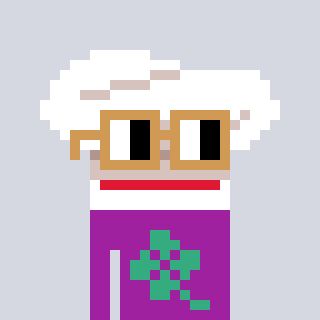
a pixel art character with square brown glasses, a chef hat-shaped head and a magenta-colored body on a cool background